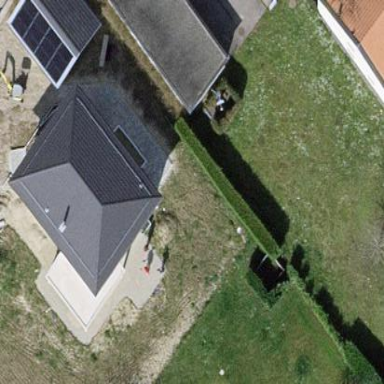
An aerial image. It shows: Simple house.